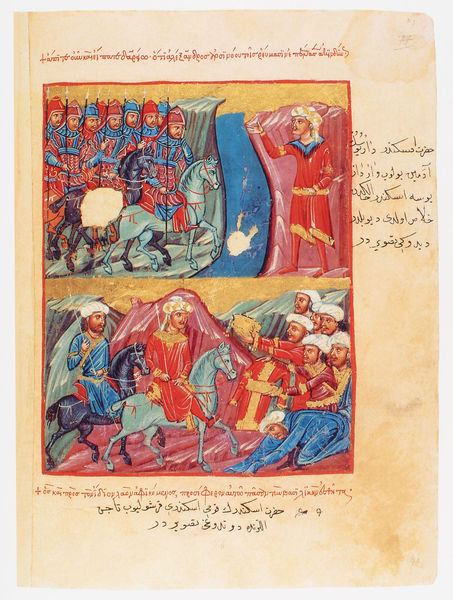
Titel: Der griechische Alexanderroman
Institution: Venedig, Hellenic Institute Codex Gr. 5
Schlagwörter: blau, wasser, weiß, rot, bild, gold, mantel, pferd, pferde, reiter, schrift, bilder, fluß, soldaten, buch, seite, illustration, buchseite, arabisch, lanzen, arabien, alexander, mohammed